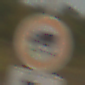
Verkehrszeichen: TatsaechlicheLaenge
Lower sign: RichtungsangabeDurchPfeile2
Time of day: SunriseSunset
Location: Outdoor (Suburban)
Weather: PartlyCloudy
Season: NotSpecified
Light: Natural